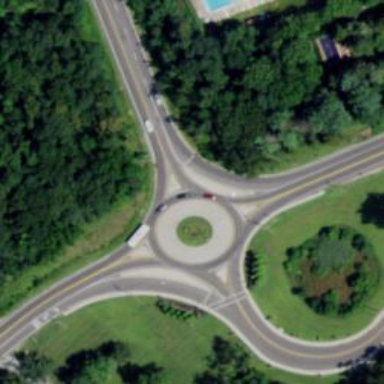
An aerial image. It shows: Secondary road leading to roundabout.